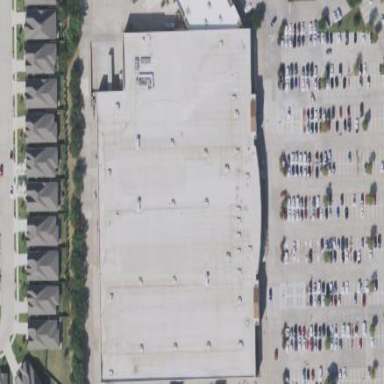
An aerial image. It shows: Retail building housing supermarket.